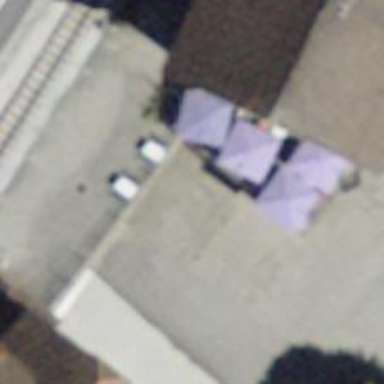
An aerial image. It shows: Restaurant located within hotel.